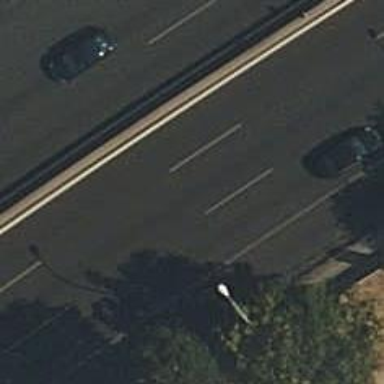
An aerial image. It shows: Motorway junction.